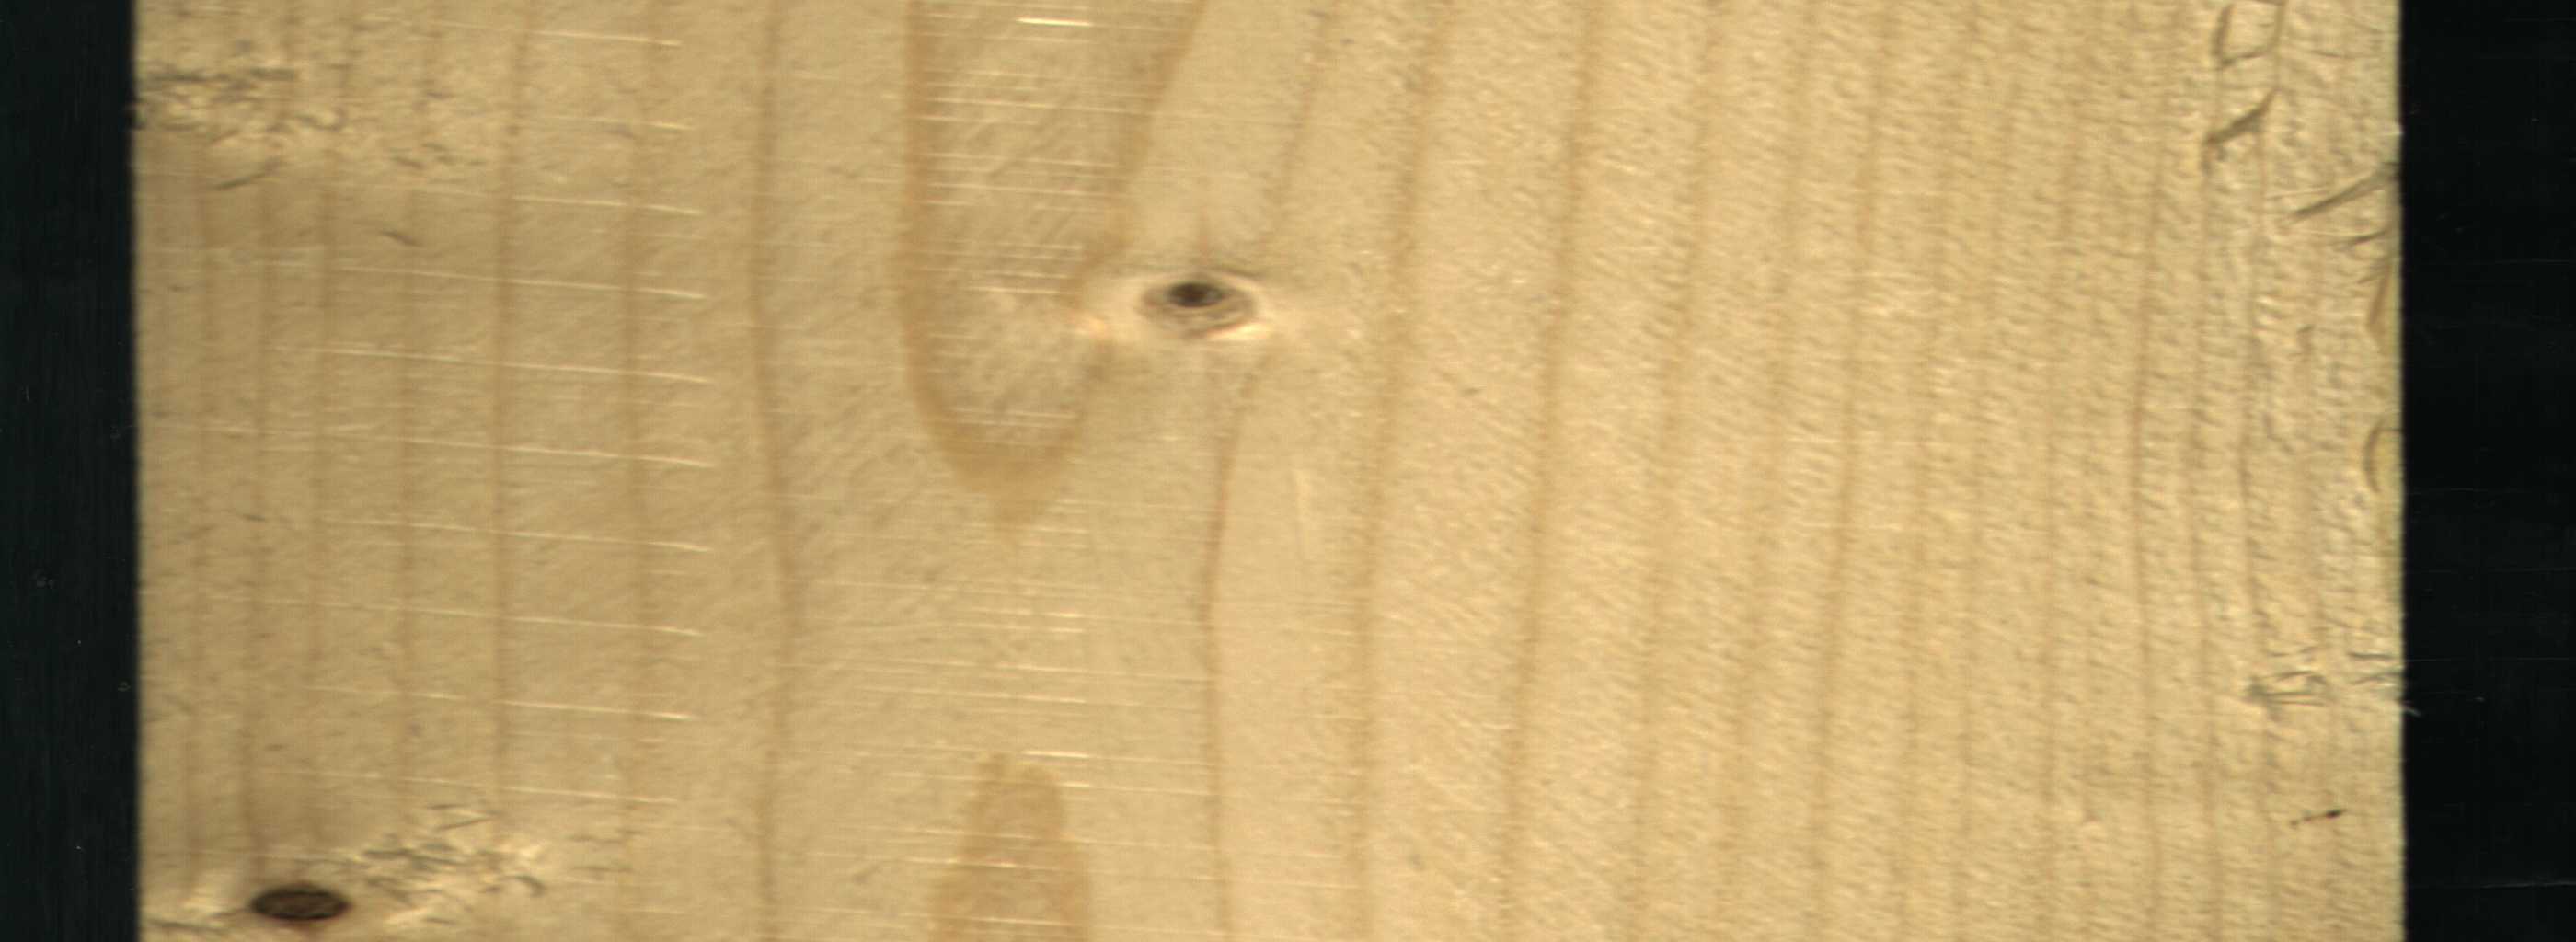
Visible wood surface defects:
Live_Knot
Live_Knot